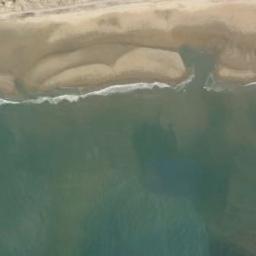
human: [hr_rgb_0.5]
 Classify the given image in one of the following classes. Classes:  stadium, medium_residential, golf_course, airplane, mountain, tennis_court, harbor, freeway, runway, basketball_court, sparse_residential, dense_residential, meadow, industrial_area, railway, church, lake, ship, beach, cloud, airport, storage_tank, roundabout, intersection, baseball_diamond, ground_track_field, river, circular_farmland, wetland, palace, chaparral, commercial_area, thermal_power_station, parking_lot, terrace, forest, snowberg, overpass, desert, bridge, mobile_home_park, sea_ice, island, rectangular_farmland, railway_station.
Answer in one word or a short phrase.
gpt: beach